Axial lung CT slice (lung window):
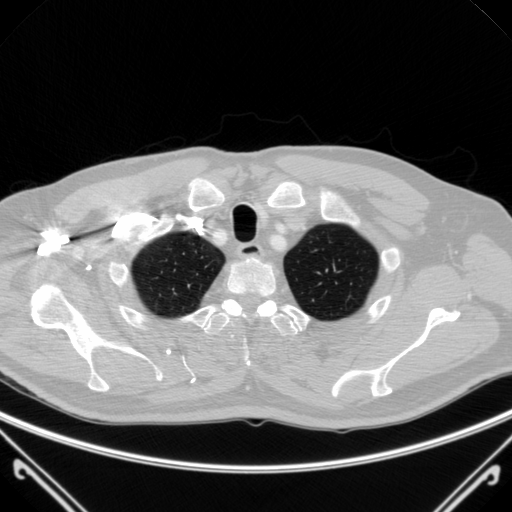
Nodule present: no